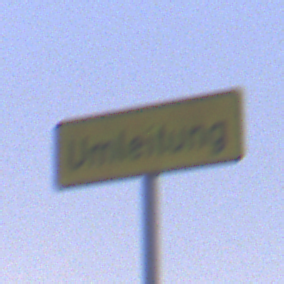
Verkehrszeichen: Umleitungsankuendigung
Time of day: SunriseSunset
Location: Outdoor (Urban)
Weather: Overcast
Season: NotSpecified
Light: Natural